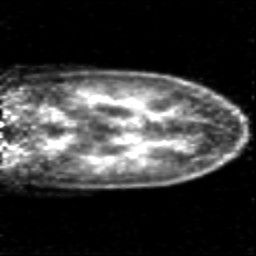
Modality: PET
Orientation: coronal
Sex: female
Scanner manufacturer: siemens